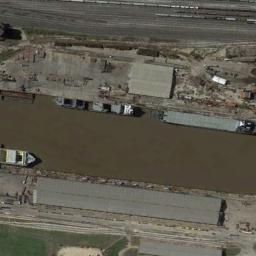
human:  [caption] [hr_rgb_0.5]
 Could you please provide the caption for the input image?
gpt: Three ships docked at the dock with buildings and minerals .

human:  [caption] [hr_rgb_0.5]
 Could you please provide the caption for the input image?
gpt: There are many buildings of different shapes beside the ships .

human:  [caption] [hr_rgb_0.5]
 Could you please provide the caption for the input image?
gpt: There are two ships in the green water on the shore .

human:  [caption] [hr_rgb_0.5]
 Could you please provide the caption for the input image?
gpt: Several ships of different sizes are docked on each side of the riverbank and some makeshift houses are on the bank .

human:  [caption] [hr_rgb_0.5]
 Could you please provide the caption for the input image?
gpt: The ships are at the harbor with some gray buildings .